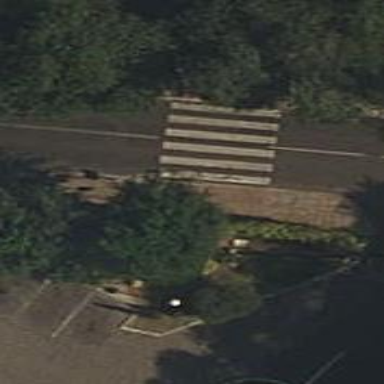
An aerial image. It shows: Uncontrolled crossing on the road.